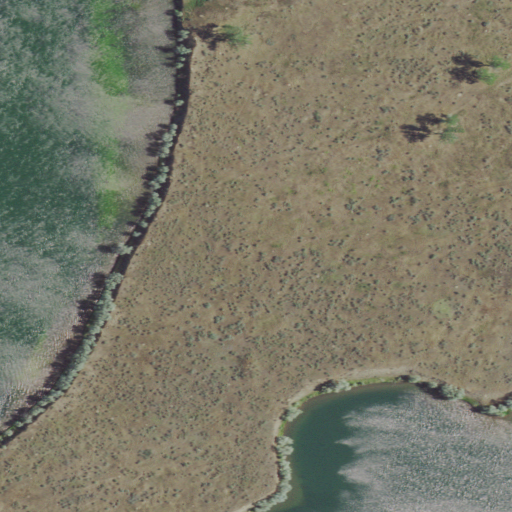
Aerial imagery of island in Montana named Scout Island containing open water, shrub, grassland, pasture, and herbaceous wetlands